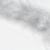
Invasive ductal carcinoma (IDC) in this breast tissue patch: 0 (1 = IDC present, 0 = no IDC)